Question: When I upgrade an existing managed solution on crm 2011,
1. The two options 'Maintain Customization' and 'Overwrite Customization' did not show up on the Deployment Wizard.
2. the 'Next' button is disabled.
See the following picture.

Thanks in advance
the following information are from the Import Log. I am confused whether it succeeded or failed?
There are two tabs.
1. On the solution Tab
Status Processed
Message Customizations have been imported successfully.
Progress [%] 100.00
Duration [s] 43.1
1. On the Component Tab--- one failure
18:18:13.03 SDK Message Processing Step {a3459424-885d-e411-8e4b-<PHONE>} Invoice.Plugins.PDFInvoice: Create pdfinvoice Invoice.Plugins.PDFInvoice: Create of pdfinvoice Processed 0x80045043 The original sdkmessageprocessingstep has been disabled and replaced.
Finally, I checked changes on the destination environment. I found that changes in managed solution zip have been applied to crm 2011. I guess the import is sucessful, but why?
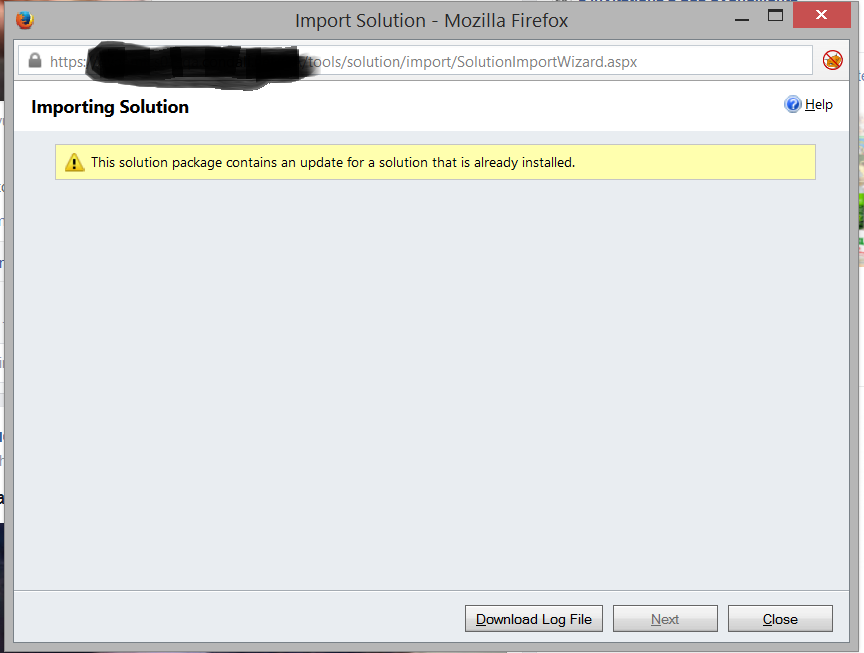
Answer: The import was successful (see the 100% progress). If there would be any error, you will never reach 100%.
The entry in the component tab is not an error, but a warning. During the import there were also changes applied to an existing plugin. The update process will replace the existing step(s) and will recreated them according to the content of the imported solution. This entry tells you simply that it is not exactly the same steps as before.
So what you see here is the normal behavior when importing a solution which contains a plugin.